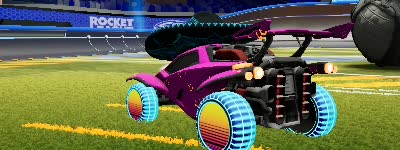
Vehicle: octane